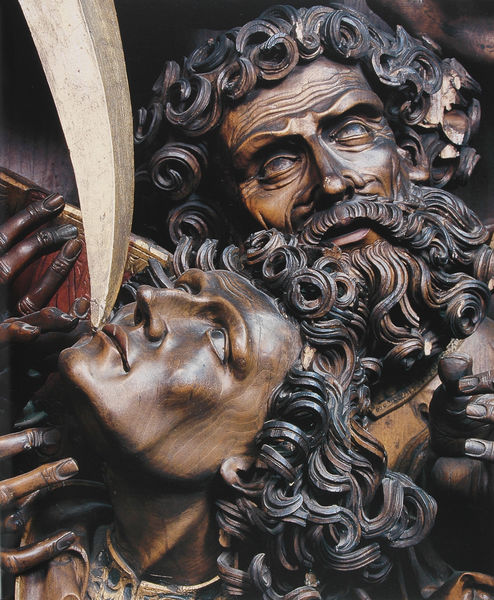
Titel: Hochaltar aus der Abteikirche Zwettl, Mittelschrein, Himmelfahrt Mariens (Detail)
Künstler: Meister von Zwettl
Standort: Adamov (Adamsthal)
Institution: Pfarrkirche St. Barbara
Schlagwörter: blau, feder, hand, kopf, mann, menschen, ausschnitt, braun, finger, frisur, haar, holz, köpfe, mund, männer, nase, profil, schwarz, stirn, blick, rot, alt, bart, gesichter, jung, augen, bibel, falten, gesicht, johannes, kragen, spitze, vollbart, hals, hände, gold, haare, gotik, kinn, lippen, locken, skulptur, lächeln, relief, wangen, zwei, backen, figuren, angst, münder, nasen, spitz, detail, poliert, liegend, nägel, foto, oben, klinge, blind, buch, detailliert, sichel, gefahr, schwert, säbel, waffe, furcht, stirnfalten, altar, hochaltar, schnitzerei, fragment, bedrohung, maserung, skulpturen, wangenknochen, rasiert, runzeln, sehnsucht, fingernägel, leid, dolch, mittelalter, krieger, heilige, gefasst, petrus, berührung, sense, geschnitzt, schnitzwerk, details, klagen, hochrelief, grünwald, spätgotik, schnitzaltar, chorgestühl, sehnen, dorn, runzel, aufen, schwertspitze, mittelatler, mittelschrein, riemenschneider, holzschnitzerei, haaare, holzplastik, ginger, detailansicht, backenknochen, stoßzahn, aufsehen, blick oben, alt jung, riemenschenider, nasein